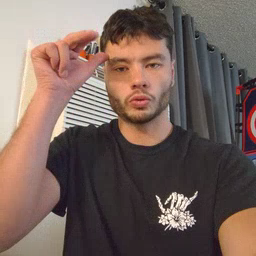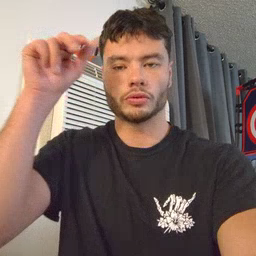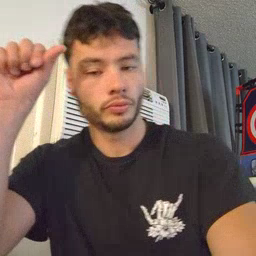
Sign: horse